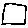
Label: square